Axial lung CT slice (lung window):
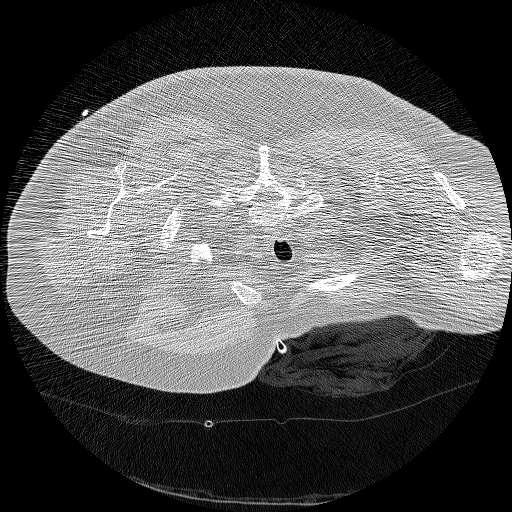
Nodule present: no